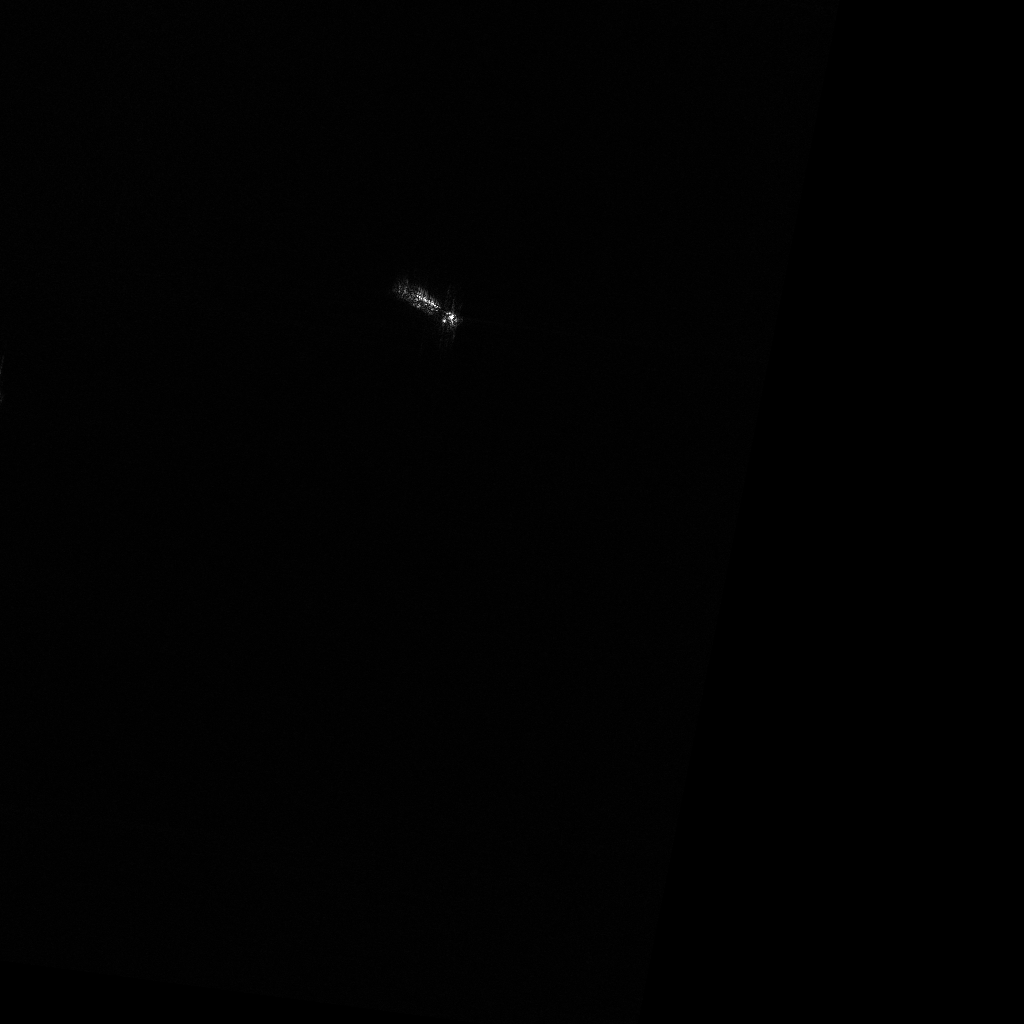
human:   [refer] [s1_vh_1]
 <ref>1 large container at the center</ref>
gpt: <box>[[37, 28, 46, 32, 43]]</box>